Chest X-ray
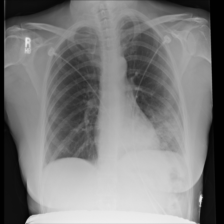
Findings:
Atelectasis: negative
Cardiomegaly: negative
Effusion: negative
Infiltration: positive
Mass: negative
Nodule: negative
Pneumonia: negative
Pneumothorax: negative
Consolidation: negative
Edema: negative
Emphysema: negative
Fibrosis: negative
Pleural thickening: negative
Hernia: negative